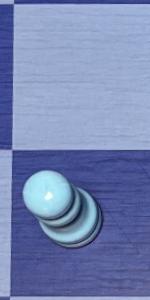
Label: Pawn_White